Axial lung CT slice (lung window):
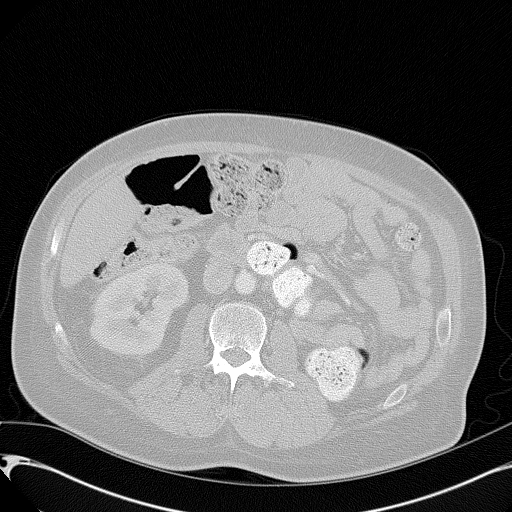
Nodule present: no